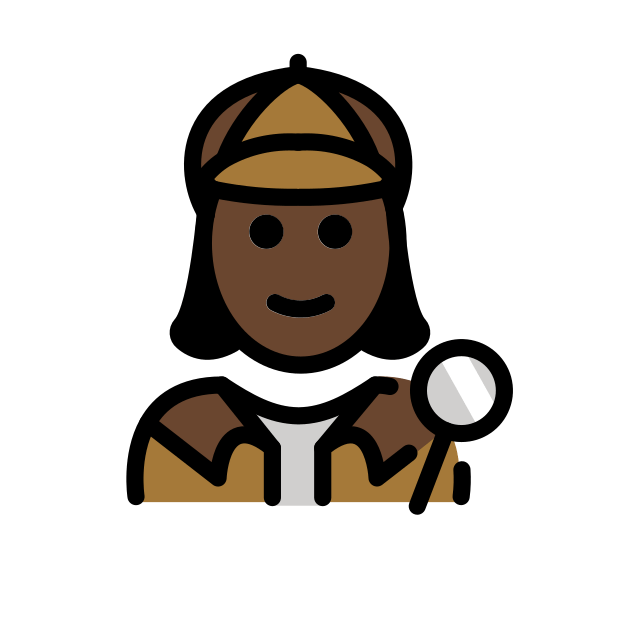
woman detective: dark skin tone